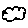
Label: cloud